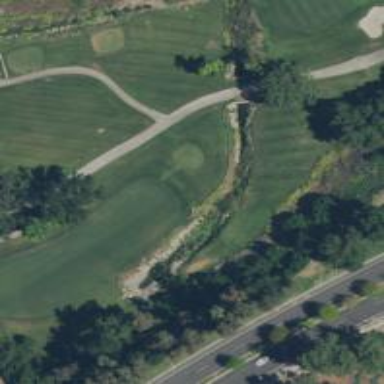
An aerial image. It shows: Scenic golf fairway.